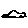
Label: car